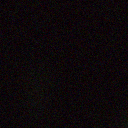
Screen state: off